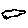
Label: cloud